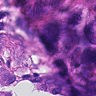
Metastatic tissue present: yes